Question: I have 2 JSpinners in my application , I set the model , editor , number format for both of them. However when I run the application the second one doesn't show the fractional part
initially. This Looks like focusing issue.
So first one intialized 0.0 but second one is initialized as 0; I want second one the same with first. Do I miss step here ? Here is my code below.

Here is My Code
'''
import java.text.DecimalFormat;
import javax.swing.JSpinner;
import javax.swing.SpinnerNumberModel;
public class NewJFrame extends javax.swing.JFrame {
private final JSpinner.NumberEditor editor;
DecimalFormat format , format2 ;
private final JSpinner.NumberEditor editor1;
/**
* Creates new form NewJFrame
*/
public NewJFrame() {
initComponents();
SpinnerNumberModel model1 = new SpinnerNumberModel(0.0,-1000.0 ,1000.0,0.1);
this.jSpinner1.setModel(model1);
editor = new JSpinner.NumberEditor(this.jSpinner1);
this.jSpinner1.setEditor(editor);
format = editor.getFormat();
format.setMinimumFractionDigits(1);
SpinnerNumberModel model2 = new SpinnerNumberModel(0.0,-1000.0 ,1000.0,0.1);
this.jSpinner2.setModel(model2);
editor1 = new JSpinner.NumberEditor(this.jSpinner2);
this.jSpinner2.setEditor(editor1);
format2 = editor1.getFormat();
format2.setMinimumFractionDigits(1);
}
/**
* This method is called from within the constructor to initialize the form. WARNING: Do NOT modify this code. The content of this method is always regenerated by the Form Editor.
*/
@SuppressWarnings("unchecked")
// <editor-fold defaultstate="collapsed" desc="Generated Code">
private void initComponents() {
jSpinner1 = new javax.swing.JSpinner();
jSpinner2 = new javax.swing.JSpinner();
setDefaultCloseOperation(javax.swing.WindowConstants.EXIT_ON_CLOSE);
addMouseMotionListener(new java.awt.event.MouseMotionAdapter() {
public void mouseMoved(java.awt.event.MouseEvent evt) {
formMouseMoved(evt);
}
});
jSpinner1.setFocusable(false);
jSpinner1.setOpaque(false);
jSpinner1.setRequestFocusEnabled(false);
jSpinner2.setFocusable(false);
jSpinner2.setOpaque(false);
jSpinner2.setRequestFocusEnabled(false);
javax.swing.GroupLayout layout = new javax.swing.GroupLayout(getContentPane());
getContentPane().setLayout(layout);
layout.setHorizontalGroup(
layout.createParallelGroup(javax.swing.GroupLayout.Alignment.LEADING)
.addGroup(layout.createSequentialGroup()
.addGap(24, 24, 24)
.addGroup(layout.createParallelGroup(javax.swing.GroupLayout.Alignment.TRAILING)
.addComponent(jSpinner2, javax.swing.GroupLayout.PREFERRED_SIZE, 245, javax.swing.GroupLayout.PREFERRED_SIZE)
.addComponent(jSpinner1, javax.swing.GroupLayout.PREFERRED_SIZE, 245, javax.swing.GroupLayout.PREFERRED_SIZE))
.addContainerGap(41, Short.MAX_VALUE))
);
layout.setVerticalGroup(
layout.createParallelGroup(javax.swing.GroupLayout.Alignment.LEADING)
.addGroup(layout.createSequentialGroup()
.addGap(25, 25, 25)
.addComponent(jSpinner1, javax.swing.GroupLayout.PREFERRED_SIZE, javax.swing.GroupLayout.DEFAULT_SIZE, javax.swing.GroupLayout.PREFERRED_SIZE)
.addPreferredGap(javax.swing.LayoutStyle.ComponentPlacement.UNRELATED)
.addComponent(jSpinner2, javax.swing.GroupLayout.PREFERRED_SIZE, javax.swing.GroupLayout.DEFAULT_SIZE, javax.swing.GroupLayout.PREFERRED_SIZE)
.addContainerGap(31, Short.MAX_VALUE))
);
pack();
}// </editor-fold>
private void formMouseMoved(java.awt.event.MouseEvent evt) {
// TODO add your handling code here:
}
/**
* @param args the command line arguments
*/
public static void main(String args[]) {
/* Set the Nimbus look and feel */
//<editor-fold defaultstate="collapsed" desc=" Look and feel setting code (optional) ">
/* If Nimbus (introduced in Java SE 6) is not available, stay with the default look and feel.
* For details see http://download.oracle.com/javase/tutorial/uiswing/lookandfeel/plaf.html
*/
try {
for (javax.swing.UIManager.LookAndFeelInfo info : javax.swing.UIManager.getInstalledLookAndFeels()) {
if ("Nimbus".equals(info.getName())) {
javax.swing.UIManager.setLookAndFeel(info.getClassName());
break;
}
}
} catch (ClassNotFoundException ex) {
java.util.logging.Logger.getLogger(NewJFrame.class.getName()).log(java.util.logging.Level.SEVERE, null, ex);
} catch (InstantiationException ex) {
java.util.logging.Logger.getLogger(NewJFrame.class.getName()).log(java.util.logging.Level.SEVERE, null, ex);
} catch (IllegalAccessException ex) {
java.util.logging.Logger.getLogger(NewJFrame.class.getName()).log(java.util.logging.Level.SEVERE, null, ex);
} catch (javax.swing.UnsupportedLookAndFeelException ex) {
java.util.logging.Logger.getLogger(NewJFrame.class.getName()).log(java.util.logging.Level.SEVERE, null, ex);
}
//</editor-fold>
/* Create and display the form */
java.awt.EventQueue.invokeLater(new Runnable() {
public void run() {
new NewJFrame().setVisible(true);
}
});
}
// Variables declaration - do not modify
private javax.swing.JSpinner jSpinner1;
private javax.swing.JSpinner jSpinner2;
// End of variables declaration
}
'''
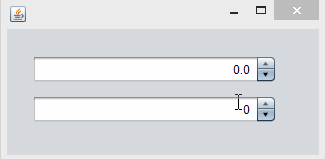
Answer: You can set format directly to the text field of the editors
'''
import java.text.DecimalFormat;
import java.text.NumberFormat;
import javax.swing.*;
import javax.swing.text.InternationalFormatter;
public class NewJFrame extends javax.swing.JFrame {
// private final JSpinner.NumberEditor editor;
DecimalFormat format , format2 ;
// private final JSpinner.NumberEditor editor1;
/**
* Creates new form NewJFrame
*/
public NewJFrame() {
initComponents();
SpinnerNumberModel model1 = new SpinnerNumberModel(0.0,-1000.0 ,1000.0,0.1);
this.jSpinner1.setModel(model1);
SpinnerNumberModel model2 = new SpinnerNumberModel(0.0,-1000.0 ,1000.0,0.1);
this.jSpinner2.setModel(model2);
(((JSpinner.NumberEditor)this.jSpinner1.getEditor()).getTextField()).setFormatterFactory(new JFormattedTextField.AbstractFormatterFactory() {
@Override
public JFormattedTextField.AbstractFormatter getFormatter(JFormattedTextField tf) {
NumberFormat format = DecimalFormat.getInstance();
format.setMinimumFractionDigits(1);
InternationalFormatter formatter = new InternationalFormatter(format);
formatter.setAllowsInvalid(false);
formatter.setMinimum(-1000.0);
formatter.setMaximum(1000.00);
return formatter;
}
});
(((JSpinner.NumberEditor)this.jSpinner2.getEditor()).getTextField()).setFormatterFactory(new JFormattedTextField.AbstractFormatterFactory() {
@Override
public JFormattedTextField.AbstractFormatter getFormatter(JFormattedTextField tf) {
NumberFormat format = DecimalFormat.getInstance();
format.setMinimumFractionDigits(1);
InternationalFormatter formatter = new InternationalFormatter(format);
formatter.setAllowsInvalid(false);
formatter.setMinimum(-1000.0);
formatter.setMaximum(1000.00);
return formatter;
}
});
}
/**
* This method is called from within the constructor to initialize the form. WARNING: Do NOT modify this code. The content of this method is always regenerated by the Form Editor.
*/
@SuppressWarnings("unchecked")
// <editor-fold defaultstate="collapsed" desc="Generated Code">
private void initComponents() {
jSpinner1 = new javax.swing.JSpinner();
jSpinner2 = new javax.swing.JSpinner();
setDefaultCloseOperation(javax.swing.WindowConstants.EXIT_ON_CLOSE);
addMouseMotionListener(new java.awt.event.MouseMotionAdapter() {
public void mouseMoved(java.awt.event.MouseEvent evt) {
formMouseMoved(evt);
}
});
jSpinner1.setFocusable(false);
jSpinner1.setOpaque(false);
jSpinner1.setRequestFocusEnabled(false);
jSpinner2.setFocusable(false);
jSpinner2.setOpaque(false);
jSpinner2.setRequestFocusEnabled(false);
javax.swing.GroupLayout layout = new javax.swing.GroupLayout(getContentPane());
getContentPane().setLayout(layout);
layout.setHorizontalGroup(
layout.createParallelGroup(javax.swing.GroupLayout.Alignment.LEADING)
.addGroup(layout.createSequentialGroup()
.addGap(24, 24, 24)
.addGroup(layout.createParallelGroup(javax.swing.GroupLayout.Alignment.TRAILING)
.addComponent(jSpinner2, javax.swing.GroupLayout.PREFERRED_SIZE, 245, javax.swing.GroupLayout.PREFERRED_SIZE)
.addComponent(jSpinner1, javax.swing.GroupLayout.PREFERRED_SIZE, 245, javax.swing.GroupLayout.PREFERRED_SIZE))
.addContainerGap(41, Short.MAX_VALUE))
);
layout.setVerticalGroup(
layout.createParallelGroup(javax.swing.GroupLayout.Alignment.LEADING)
.addGroup(layout.createSequentialGroup()
.addGap(25, 25, 25)
.addComponent(jSpinner1, javax.swing.GroupLayout.PREFERRED_SIZE, javax.swing.GroupLayout.DEFAULT_SIZE, javax.swing.GroupLayout.PREFERRED_SIZE)
.addPreferredGap(javax.swing.LayoutStyle.ComponentPlacement.UNRELATED)
.addComponent(jSpinner2, javax.swing.GroupLayout.PREFERRED_SIZE, javax.swing.GroupLayout.DEFAULT_SIZE, javax.swing.GroupLayout.PREFERRED_SIZE)
.addContainerGap(31, Short.MAX_VALUE))
);
pack();
}// </editor-fold>
private void formMouseMoved(java.awt.event.MouseEvent evt) {
// TODO add your handling code here:
}
/**
* @param args the command line arguments
*/
public static void main(String args[]) {
/* Set the Nimbus look and feel */
//<editor-fold defaultstate="collapsed" desc=" Look and feel setting code (optional) ">
/* If Nimbus (introduced in Java SE 6) is not available, stay with the default look and feel.
* For details see http://download.oracle.com/javase/tutorial/uiswing/lookandfeel/plaf.html
*/
try {
for (javax.swing.UIManager.LookAndFeelInfo info : javax.swing.UIManager.getInstalledLookAndFeels()) {
if ("Nimbus".equals(info.getName())) {
javax.swing.UIManager.setLookAndFeel(info.getClassName());
break;
}
}
} catch (ClassNotFoundException ex) {
java.util.logging.Logger.getLogger(NewJFrame.class.getName()).log(java.util.logging.Level.SEVERE, null, ex);
} catch (InstantiationException ex) {
java.util.logging.Logger.getLogger(NewJFrame.class.getName()).log(java.util.logging.Level.SEVERE, null, ex);
} catch (IllegalAccessException ex) {
java.util.logging.Logger.getLogger(NewJFrame.class.getName()).log(java.util.logging.Level.SEVERE, null, ex);
} catch (javax.swing.UnsupportedLookAndFeelException ex) {
java.util.logging.Logger.getLogger(NewJFrame.class.getName()).log(java.util.logging.Level.SEVERE, null, ex);
}
//</editor-fold>
/* Create and display the form */
java.awt.EventQueue.invokeLater(new Runnable() {
public void run() {
new NewJFrame().setVisible(true);
}
});
}
// Variables declaration - do not modify
private javax.swing.JSpinner jSpinner1;
private javax.swing.JSpinner jSpinner2;
// End of variables declaration
}
'''